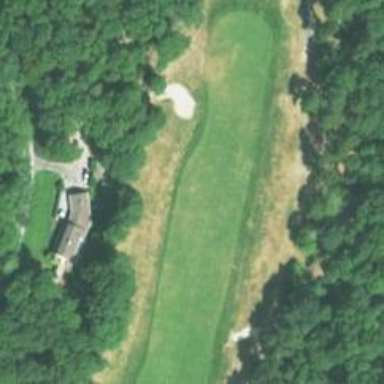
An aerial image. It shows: View of golf hole.